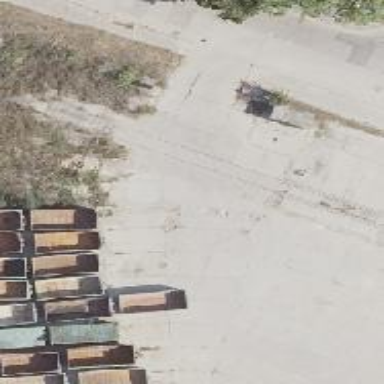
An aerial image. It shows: Disused railway spur service.